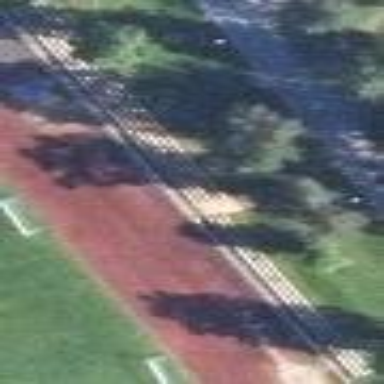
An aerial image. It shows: Bleachers on leisure land.